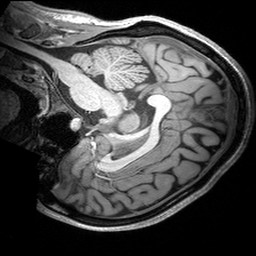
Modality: T1w
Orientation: sagittal
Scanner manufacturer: siemens
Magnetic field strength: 3 T
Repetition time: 2.53 s
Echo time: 0.00299 s